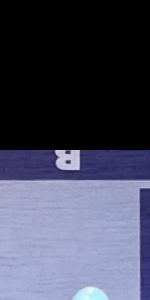
Label: Empty